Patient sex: M
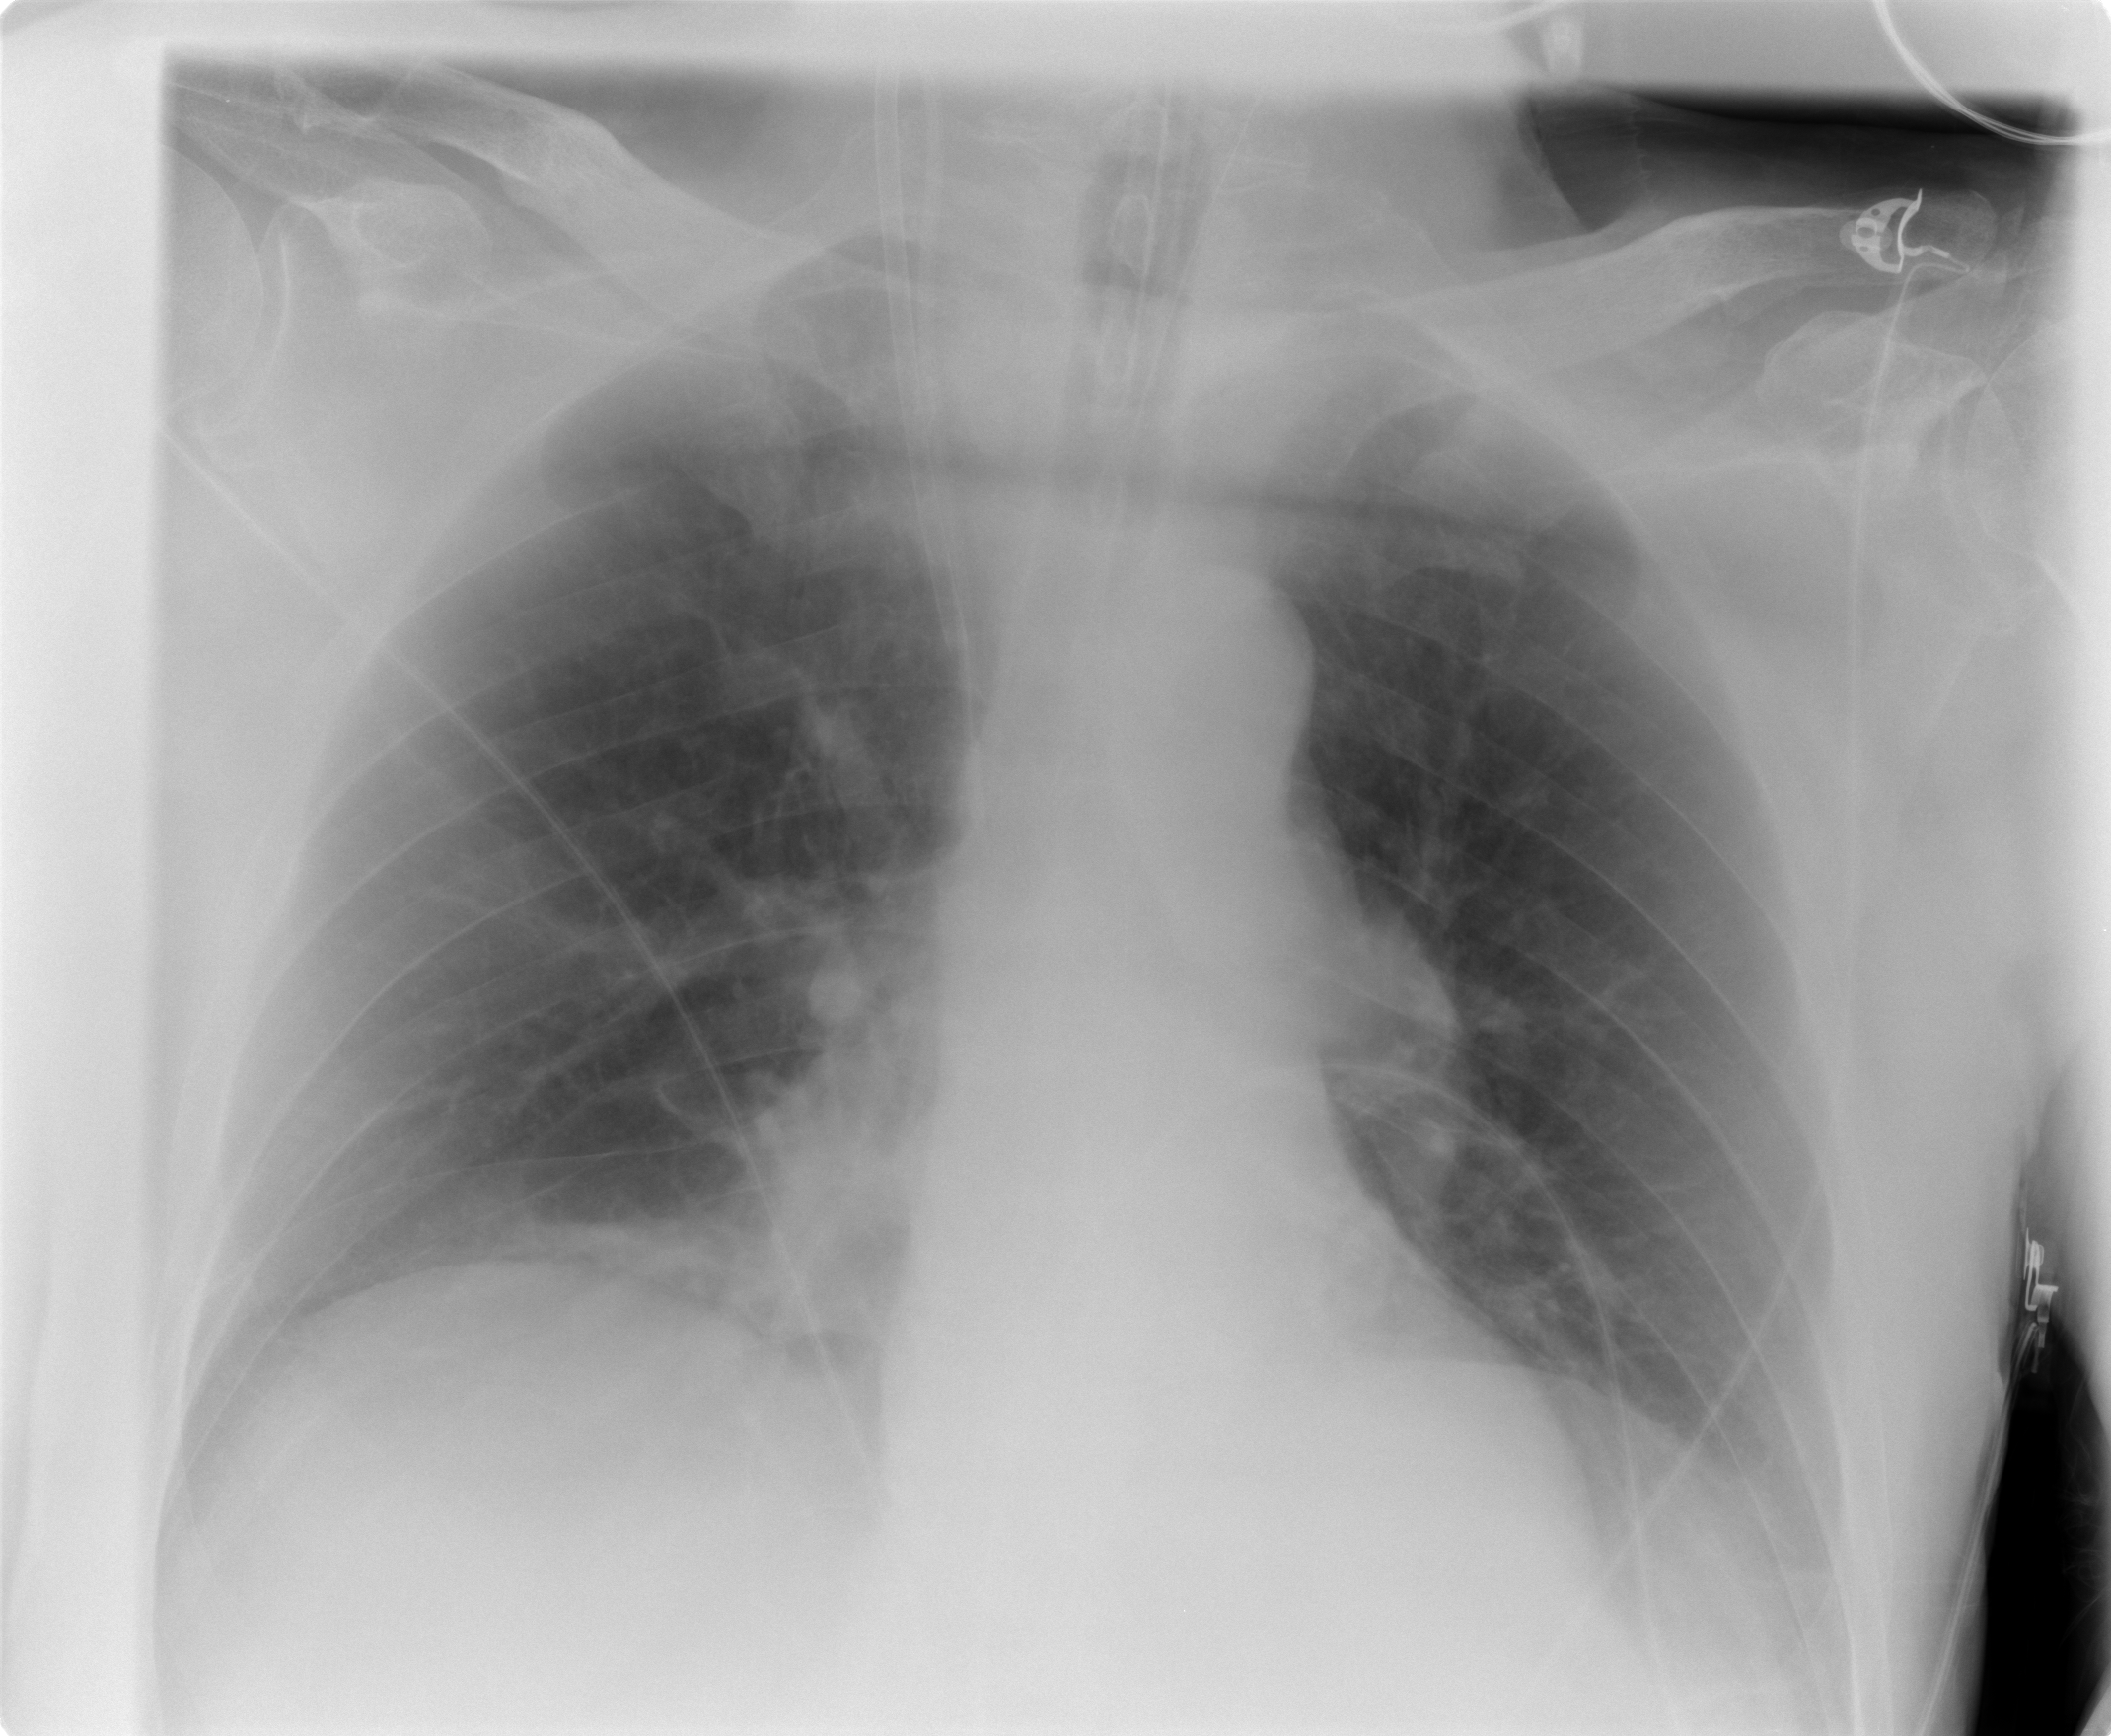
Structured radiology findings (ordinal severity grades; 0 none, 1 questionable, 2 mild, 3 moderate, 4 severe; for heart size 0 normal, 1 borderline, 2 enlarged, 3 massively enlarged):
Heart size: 0
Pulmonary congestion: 0
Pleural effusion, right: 0
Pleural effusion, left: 0
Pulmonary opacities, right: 0
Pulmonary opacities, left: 0
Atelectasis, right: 2
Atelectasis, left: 0